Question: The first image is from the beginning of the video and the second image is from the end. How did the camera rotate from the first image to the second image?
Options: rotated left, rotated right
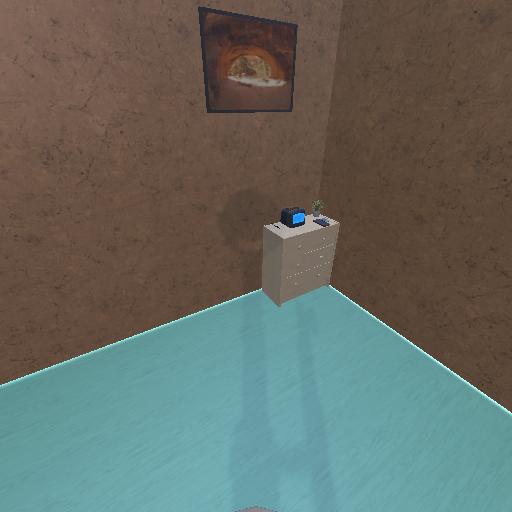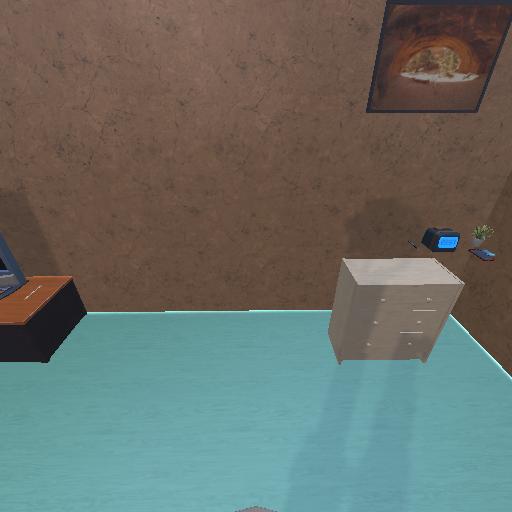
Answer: rotated left